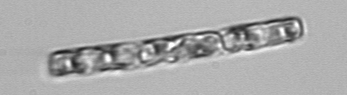
Label: Guinardia_delicatula